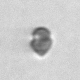
Label: Heterocapsa_rotundata